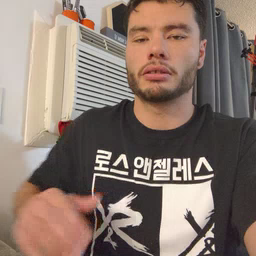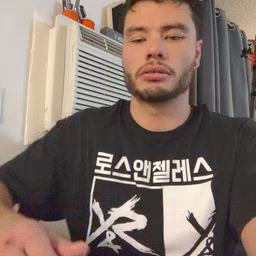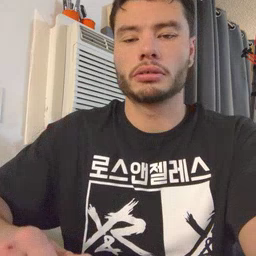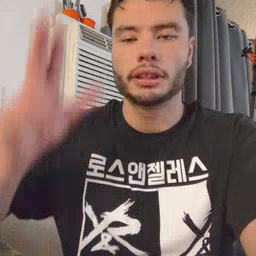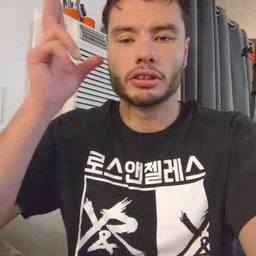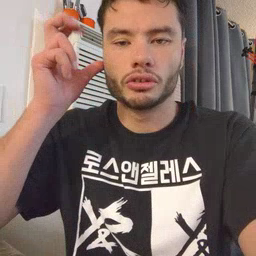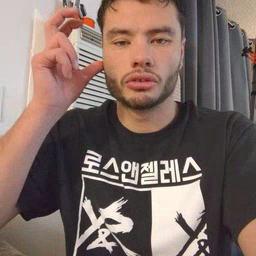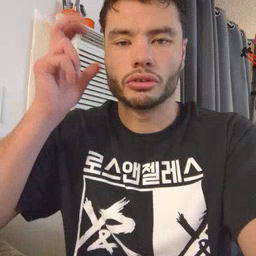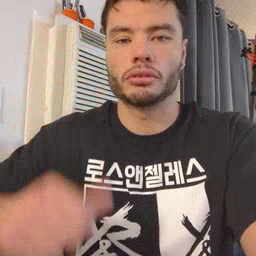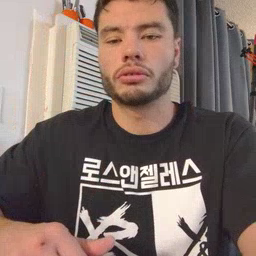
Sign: hear